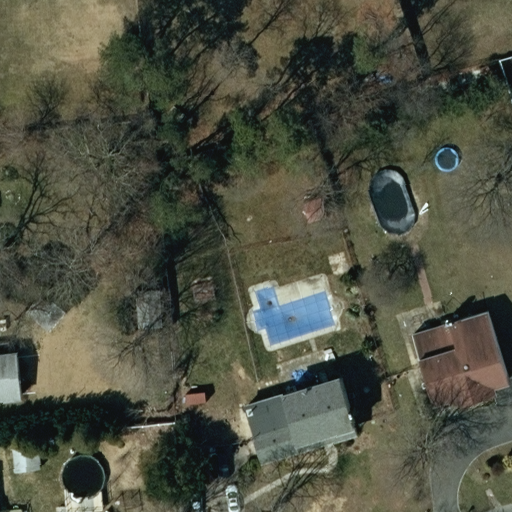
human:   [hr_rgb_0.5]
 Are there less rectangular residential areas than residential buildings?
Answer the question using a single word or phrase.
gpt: yes

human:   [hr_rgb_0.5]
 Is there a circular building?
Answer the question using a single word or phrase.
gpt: no

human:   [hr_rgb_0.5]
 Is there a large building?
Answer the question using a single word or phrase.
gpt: no

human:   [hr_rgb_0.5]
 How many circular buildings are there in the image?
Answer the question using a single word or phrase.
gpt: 0

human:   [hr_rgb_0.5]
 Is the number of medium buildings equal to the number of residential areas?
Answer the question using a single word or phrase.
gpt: no

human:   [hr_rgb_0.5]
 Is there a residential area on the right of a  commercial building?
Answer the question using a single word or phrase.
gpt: no

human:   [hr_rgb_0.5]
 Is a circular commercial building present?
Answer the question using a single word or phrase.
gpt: no

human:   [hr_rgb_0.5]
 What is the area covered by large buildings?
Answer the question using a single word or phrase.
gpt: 0m2

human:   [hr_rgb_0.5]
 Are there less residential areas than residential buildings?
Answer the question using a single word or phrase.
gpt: yes

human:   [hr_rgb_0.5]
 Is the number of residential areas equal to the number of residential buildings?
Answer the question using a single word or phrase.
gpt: no

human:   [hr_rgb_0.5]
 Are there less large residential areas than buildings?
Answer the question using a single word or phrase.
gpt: yes

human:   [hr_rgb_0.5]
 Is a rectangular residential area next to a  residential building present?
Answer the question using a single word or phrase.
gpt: yes

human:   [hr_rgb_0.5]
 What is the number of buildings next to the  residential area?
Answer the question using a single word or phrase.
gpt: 7

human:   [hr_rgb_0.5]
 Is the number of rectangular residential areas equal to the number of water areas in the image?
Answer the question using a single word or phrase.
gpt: no

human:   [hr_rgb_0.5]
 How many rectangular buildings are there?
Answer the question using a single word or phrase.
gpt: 6

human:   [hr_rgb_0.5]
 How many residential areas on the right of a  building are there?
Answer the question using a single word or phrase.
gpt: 1

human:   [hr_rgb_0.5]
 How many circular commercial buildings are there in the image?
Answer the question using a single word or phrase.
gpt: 0

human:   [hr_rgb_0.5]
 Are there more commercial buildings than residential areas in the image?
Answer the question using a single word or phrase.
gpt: no

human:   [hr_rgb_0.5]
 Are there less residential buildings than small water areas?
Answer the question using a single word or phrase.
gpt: no

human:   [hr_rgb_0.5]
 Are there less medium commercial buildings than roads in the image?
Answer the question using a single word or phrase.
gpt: no

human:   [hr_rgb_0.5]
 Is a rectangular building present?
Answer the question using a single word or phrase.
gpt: yes

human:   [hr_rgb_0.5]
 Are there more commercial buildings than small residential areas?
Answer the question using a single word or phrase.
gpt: no

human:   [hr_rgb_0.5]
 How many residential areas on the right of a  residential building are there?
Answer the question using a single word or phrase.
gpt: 1

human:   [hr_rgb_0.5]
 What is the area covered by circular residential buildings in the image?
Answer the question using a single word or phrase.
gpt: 0m2

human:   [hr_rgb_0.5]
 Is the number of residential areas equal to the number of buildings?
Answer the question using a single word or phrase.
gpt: no

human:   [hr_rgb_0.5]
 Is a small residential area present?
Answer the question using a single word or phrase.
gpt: no

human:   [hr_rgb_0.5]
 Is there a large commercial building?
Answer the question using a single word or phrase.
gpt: no

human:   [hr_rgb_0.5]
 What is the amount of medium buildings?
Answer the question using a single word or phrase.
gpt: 2

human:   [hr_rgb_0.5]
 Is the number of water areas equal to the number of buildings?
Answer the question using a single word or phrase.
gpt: no

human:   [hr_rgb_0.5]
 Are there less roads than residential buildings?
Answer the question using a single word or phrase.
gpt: yes

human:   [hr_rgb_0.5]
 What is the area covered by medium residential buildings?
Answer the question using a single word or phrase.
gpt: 520m2

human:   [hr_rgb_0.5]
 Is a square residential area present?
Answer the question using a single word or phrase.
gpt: no

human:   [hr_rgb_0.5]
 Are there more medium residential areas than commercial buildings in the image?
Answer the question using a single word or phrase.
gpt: no

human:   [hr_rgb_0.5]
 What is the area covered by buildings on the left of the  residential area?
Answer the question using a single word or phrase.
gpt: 669m2

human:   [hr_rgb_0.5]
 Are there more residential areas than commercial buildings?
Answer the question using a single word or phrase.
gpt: yes

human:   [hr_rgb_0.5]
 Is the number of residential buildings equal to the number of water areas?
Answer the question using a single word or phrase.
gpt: no